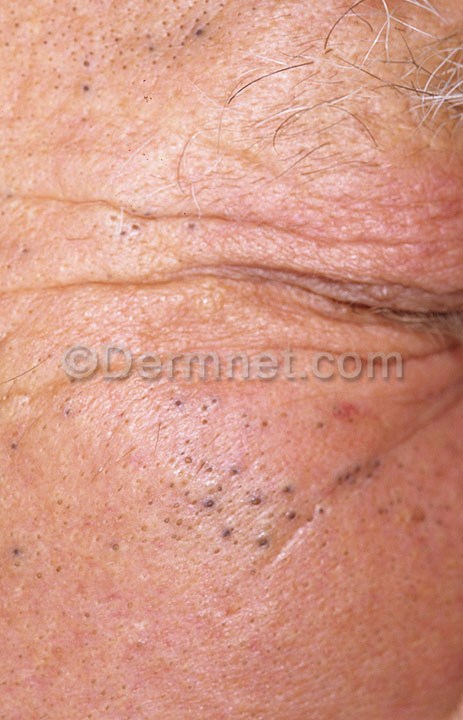
Disease: Light Diseases and Disorders of Pigmentation